Question: Using Chrome browser, when I share a link from my website on facebook, the 'preview' is a video in mp4 format i.e format. is that a download button is showing up on the video player on facebook.
Based on <URL> I was able to remove the download button on my website using 'controlsList="nodownload"' attribute, but I still can't remove it from facebook posts.
As far as I know, this video preview is built based just OG metatags, which I believe are correct:
'''
<meta property="og:video:url" content="https://cdn.domain.com/path/to/video/file.mp4" />
<meta property="og:video:secure_url" content="https://cdn.domain.com/path/to/video/file.mp4" />
<meta property="og:video:width" content="768" />
<meta property="og:video:height" content="432" />
<meta property="og:video:type" content="video/mp4" />
'''
Question: Is there anything I can do to fix this or does it depends 100% on facebook?
Note: Due to privacy policies I can't share here an example but <URL>

Thanks.
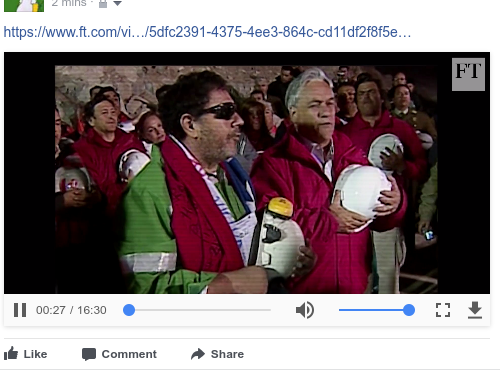
Answer: > Question: Is there anything I can do to fix this or does it depends 100% on facebook?
This is entirely on Facebook's end.
You've provided Facebook with the URL to your video content. How they present it is up to them.